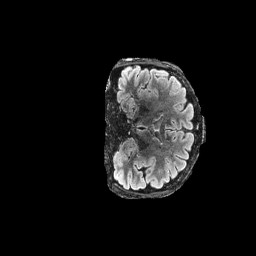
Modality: FLAIR
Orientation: coronal
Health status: ill
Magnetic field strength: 3 T